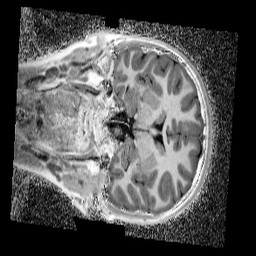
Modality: UNIT1_denoised
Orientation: coronal
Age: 11
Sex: female
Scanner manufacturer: siemens
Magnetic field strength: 3 T
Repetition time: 4 s
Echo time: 0.00299 s